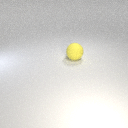
large yellow rubber sphere